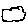
Label: cloud